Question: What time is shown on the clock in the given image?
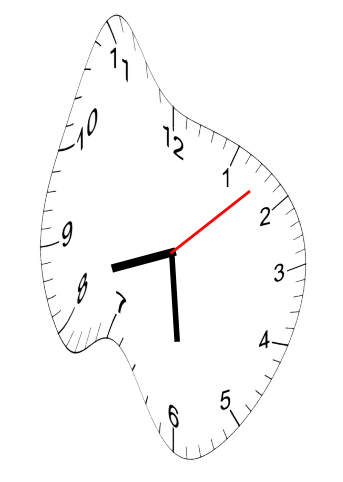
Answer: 08:29:08